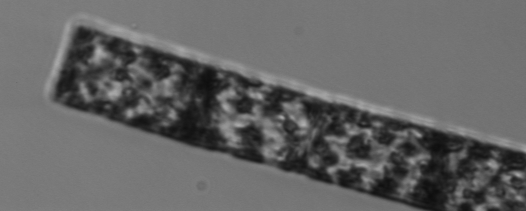
Label: Guinardia_flaccida